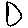
Label: hexagon